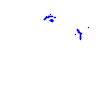
Particle: pion